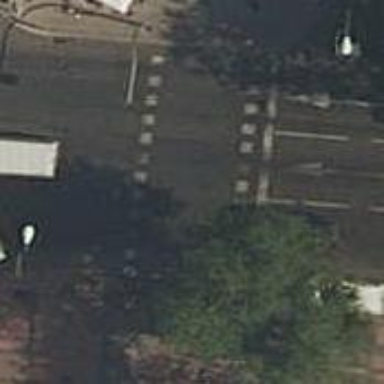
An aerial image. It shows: Road with traffic signals and zebra crossing with traffic signals.